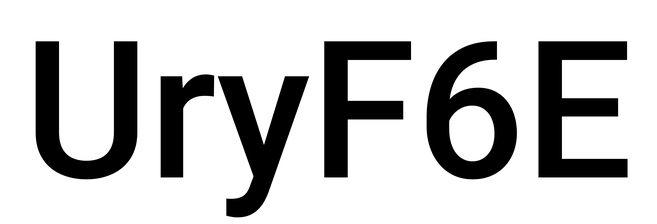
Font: Roboto_Medium